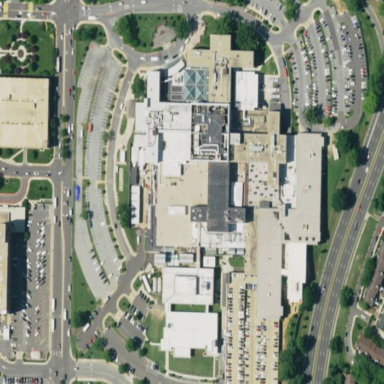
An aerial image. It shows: Hospital providing healthcare services.